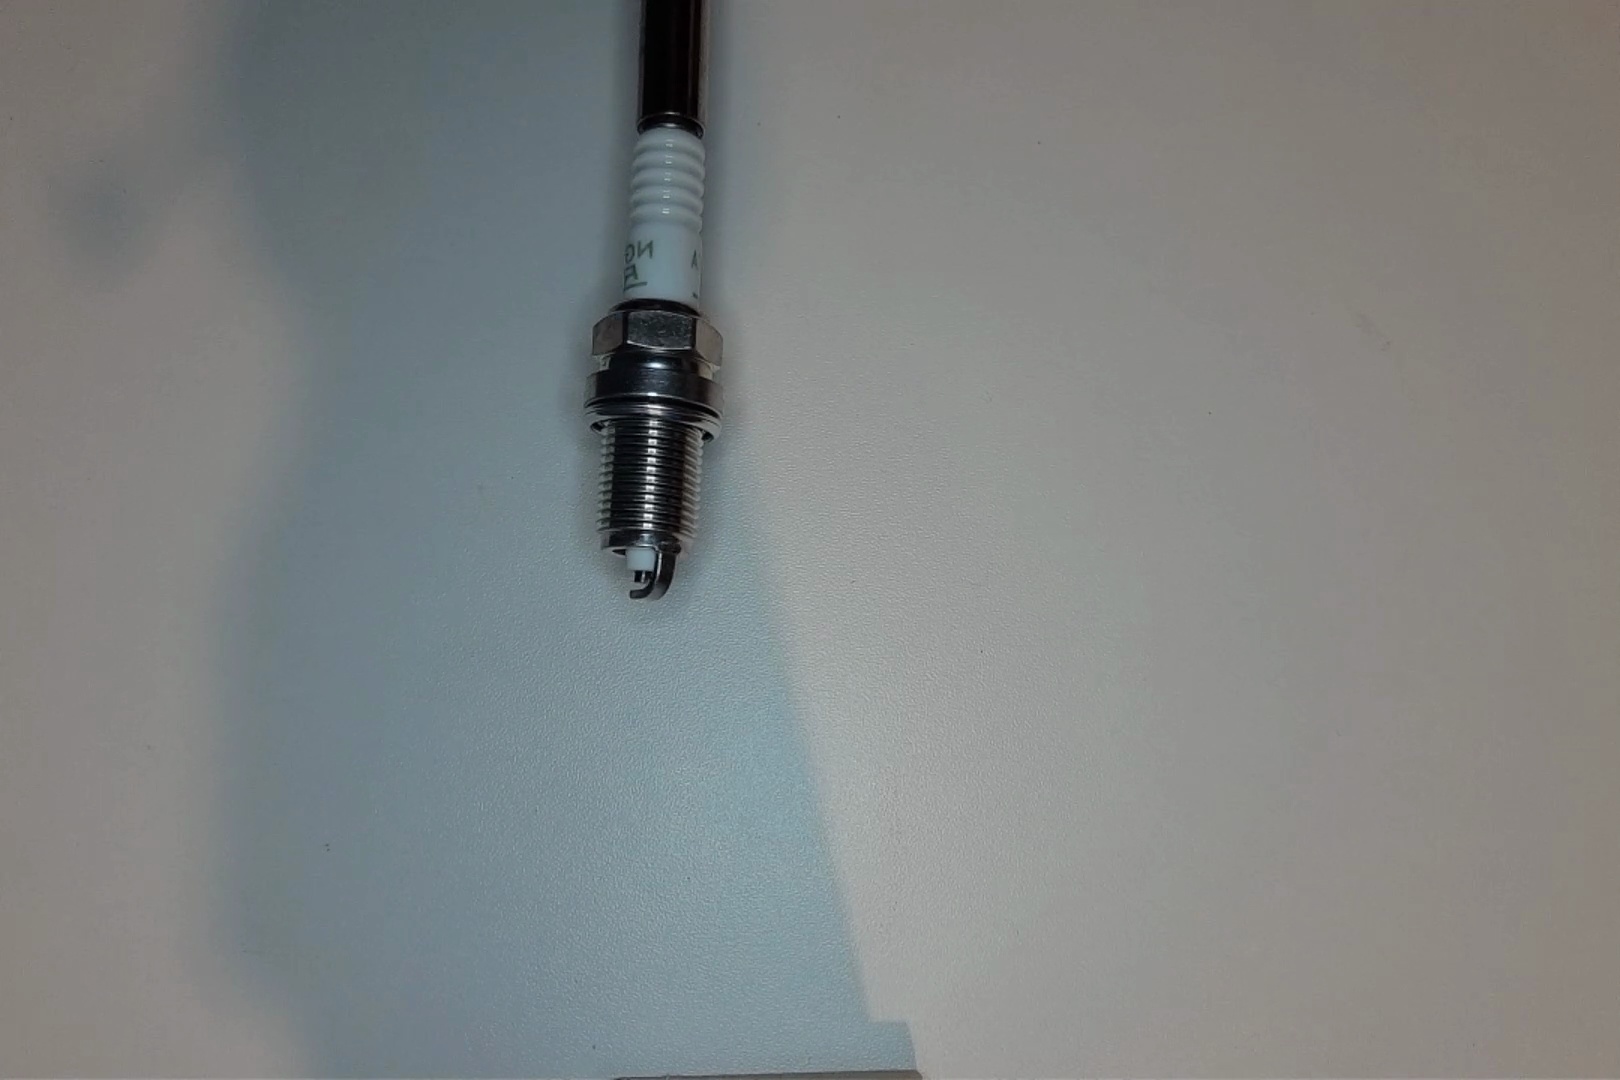
Label: normal